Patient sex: F
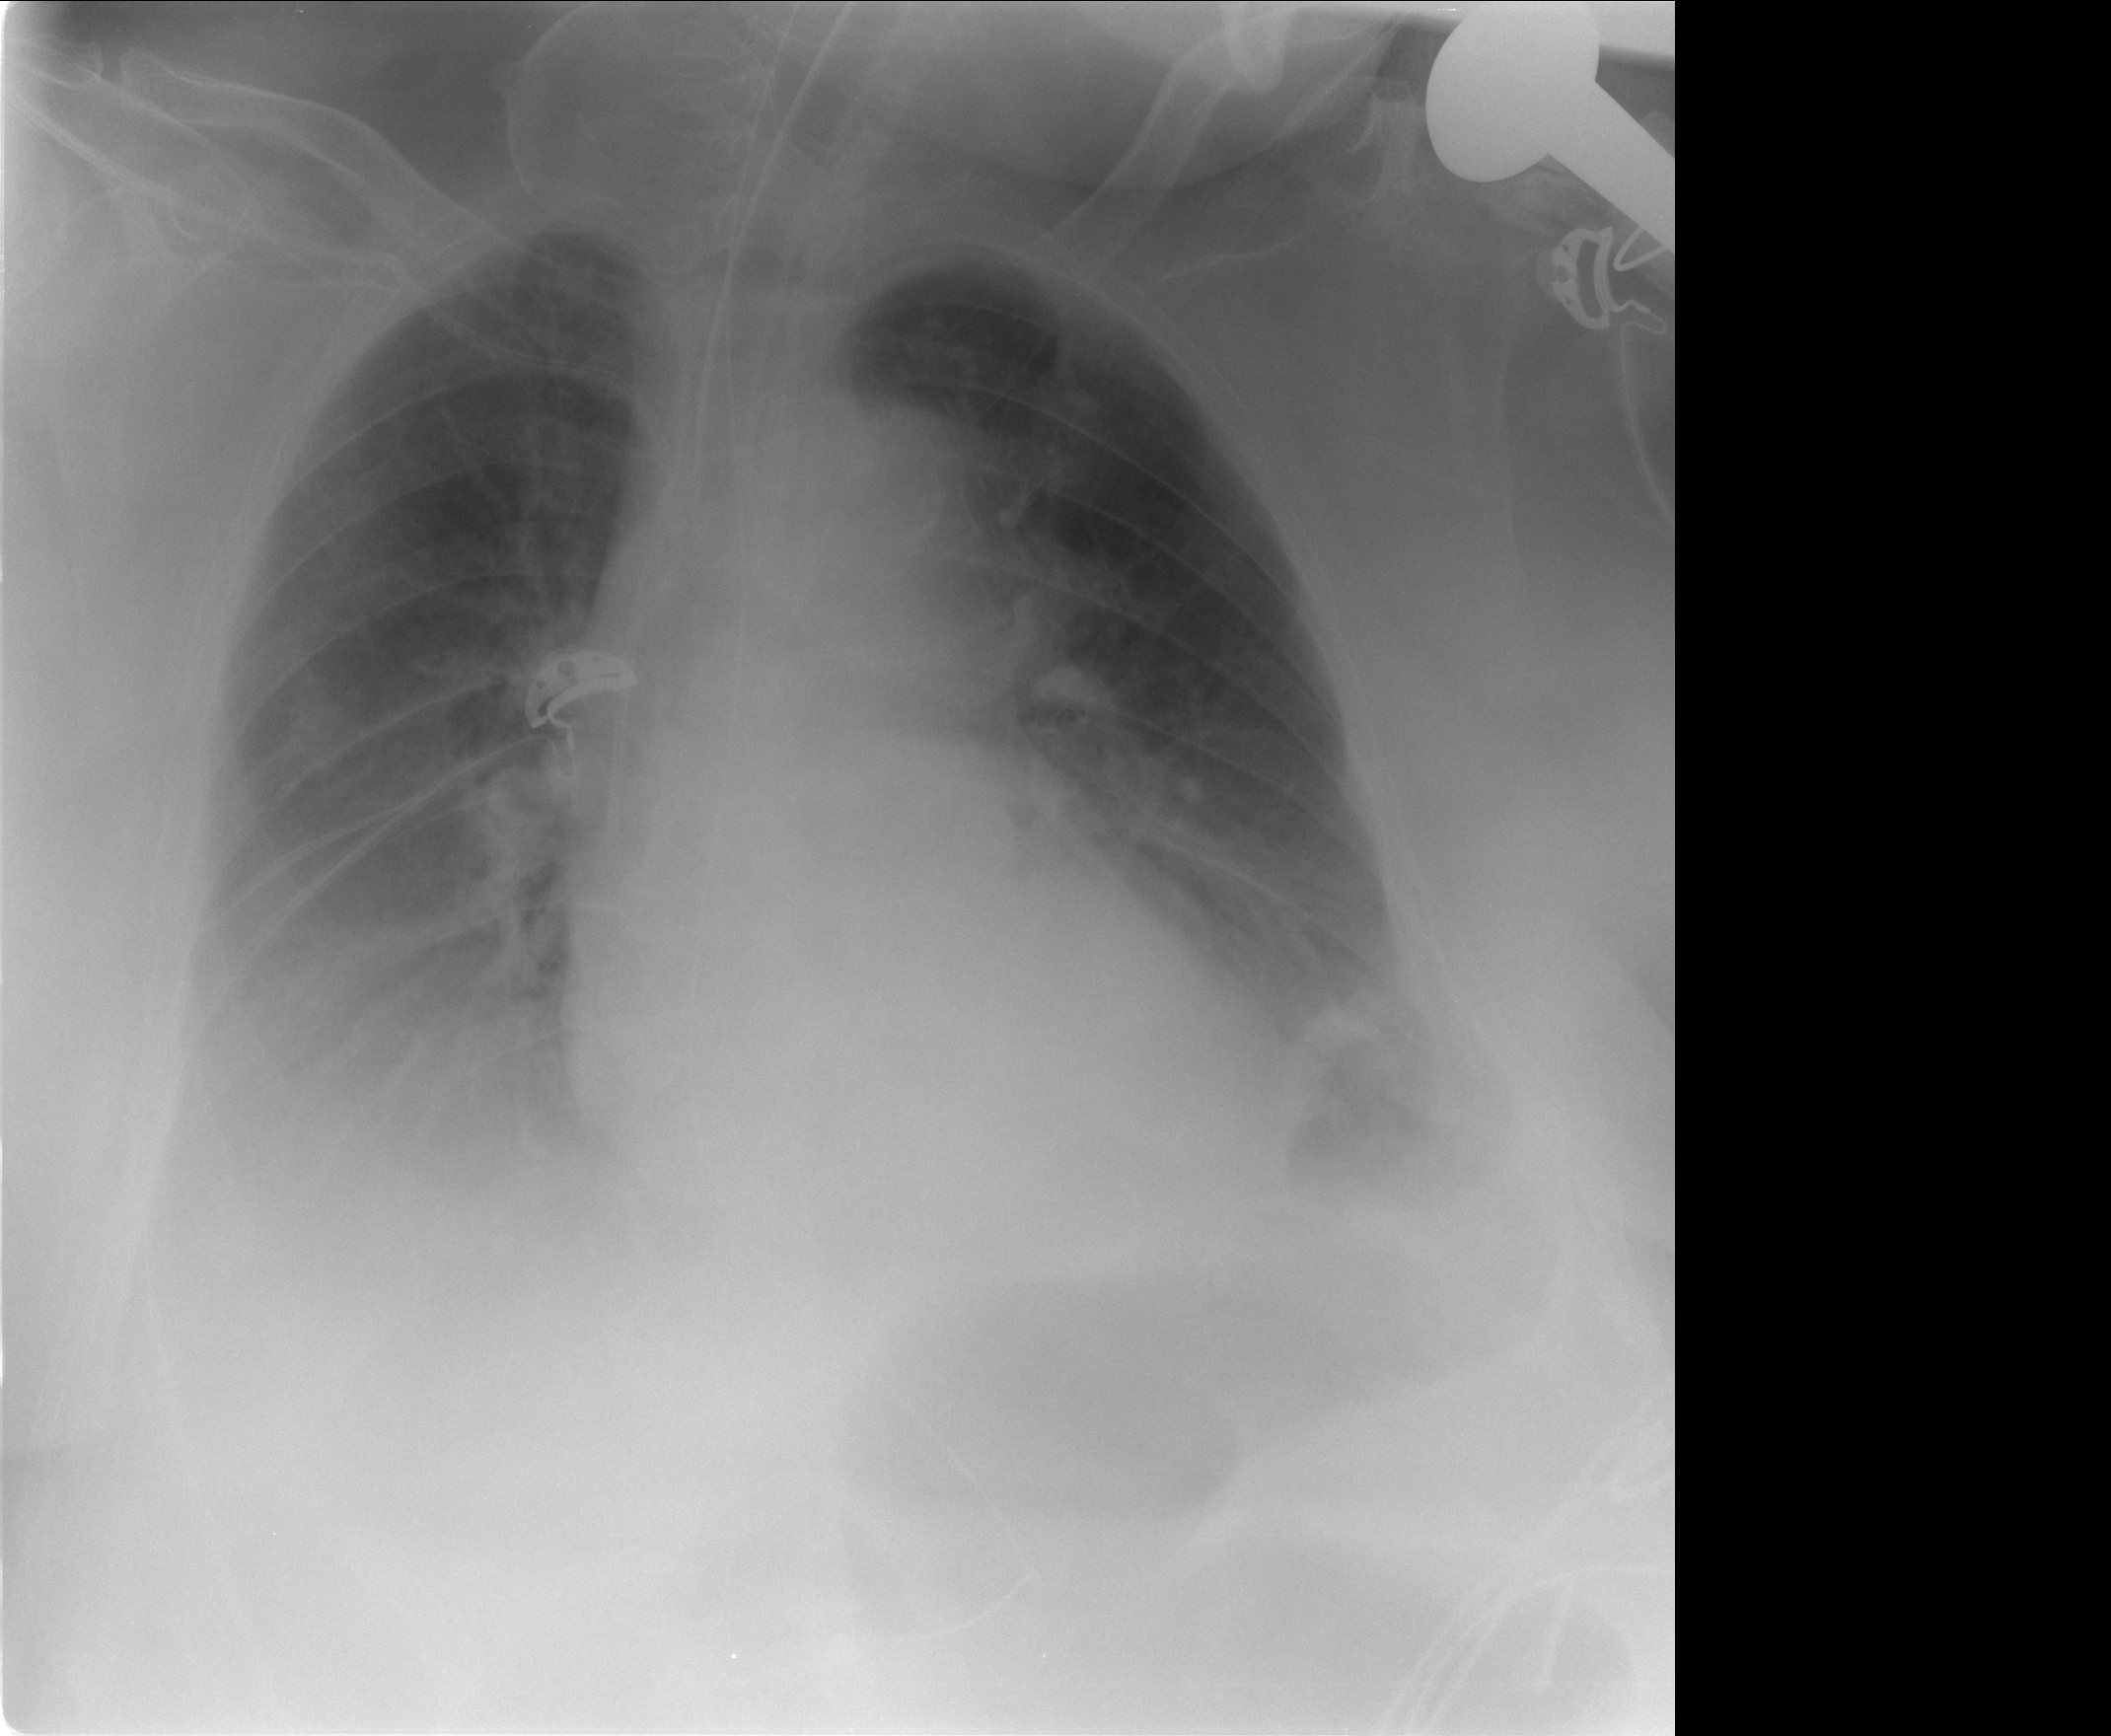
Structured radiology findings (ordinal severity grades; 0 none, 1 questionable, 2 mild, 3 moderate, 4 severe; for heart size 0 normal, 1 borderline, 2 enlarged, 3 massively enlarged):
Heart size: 1
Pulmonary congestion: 2
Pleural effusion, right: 2
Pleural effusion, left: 2
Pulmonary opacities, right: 2
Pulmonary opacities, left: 0
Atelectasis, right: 2
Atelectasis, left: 2